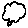
Label: cloud